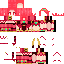
A female human skin with medium skin, wearing brown long hair dressed in a red robe top and red pants, featuring a closed mouth.